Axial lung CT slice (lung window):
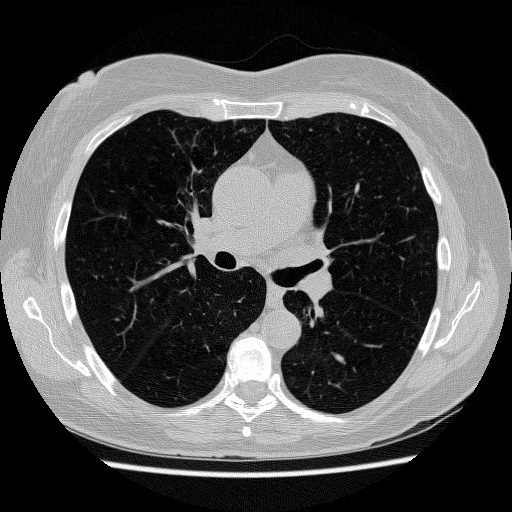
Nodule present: no